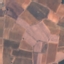
Land use / land cover class: PermanentCrop